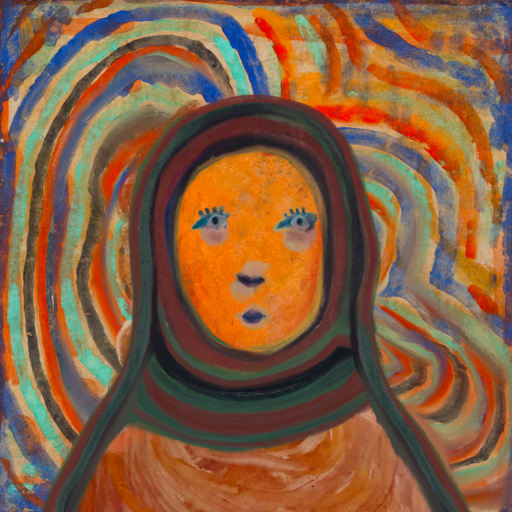
Background: Sisters, Head And Neck Front: Hypocrite, Face Front: Hill_Girl, Bust: Pious_Lady, Hair Front: Rupkatha, Head Accessory: After_Raid_Scarf, Second Necklace: Blank, Necklace: Blank, Baby: Blank